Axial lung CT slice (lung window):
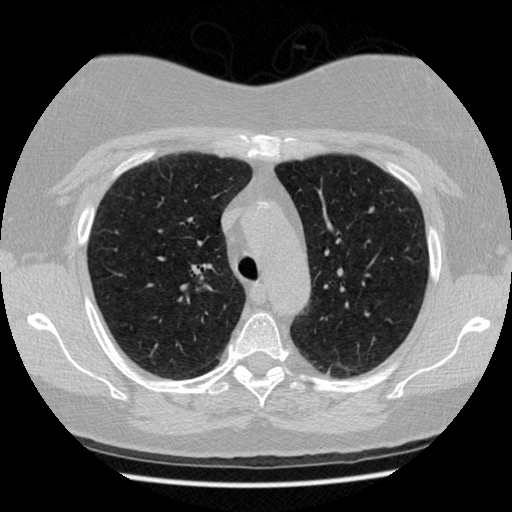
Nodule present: yes
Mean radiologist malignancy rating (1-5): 2.5